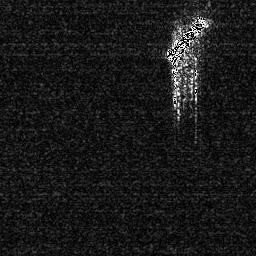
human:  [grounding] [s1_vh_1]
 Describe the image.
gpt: In the satellite image, there is  <ref>1 large ship </ref> <box>[[63, 5, 81, 25, 0]]</box> located at top right.